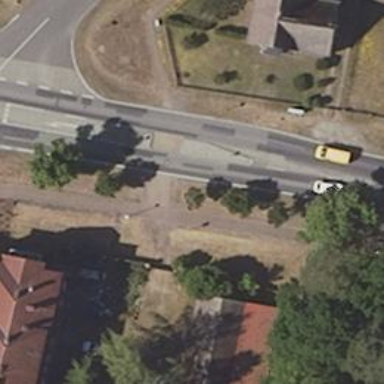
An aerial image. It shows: Asphalt path.